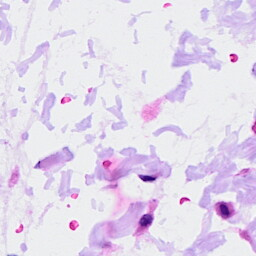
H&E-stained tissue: Ovarian